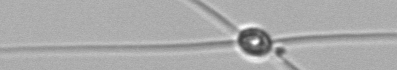
Label: Chaetoceros_danicus